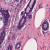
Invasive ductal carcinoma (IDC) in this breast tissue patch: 0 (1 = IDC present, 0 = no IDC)